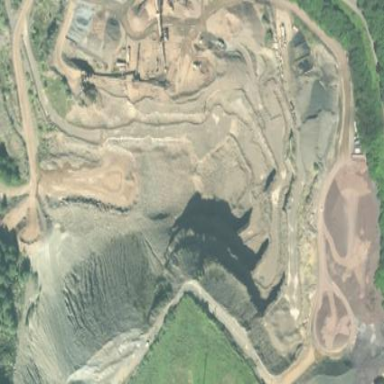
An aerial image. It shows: Quarry area.